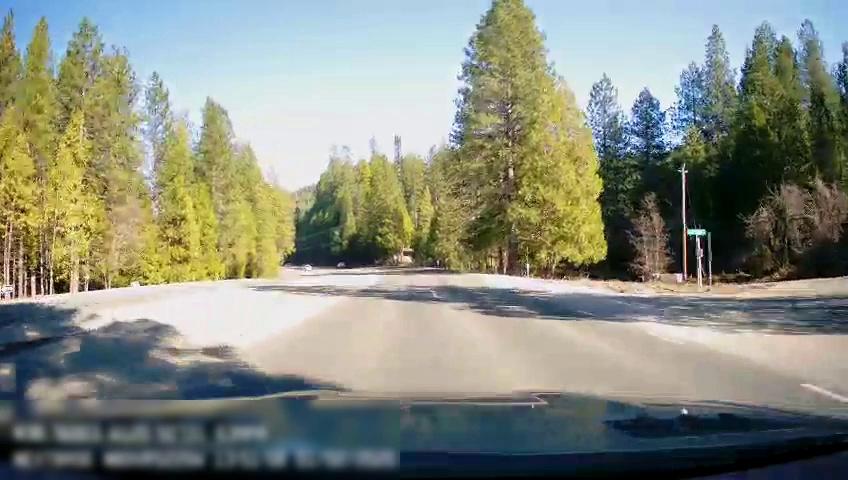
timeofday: Day
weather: Sunny
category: Drivable Space
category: Lanes | Current Lane
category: Lanes | Alternate Lane
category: Traffic | Signs